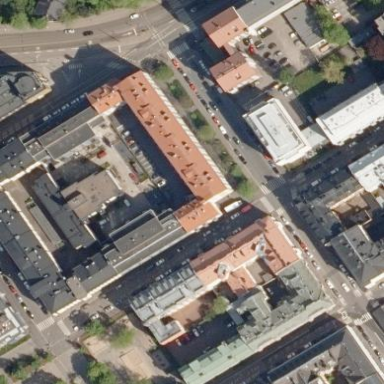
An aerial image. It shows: Residential area on city block.